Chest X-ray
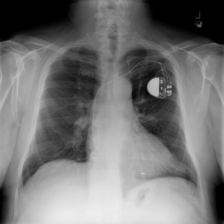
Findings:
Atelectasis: negative
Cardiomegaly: negative
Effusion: negative
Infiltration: negative
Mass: negative
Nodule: negative
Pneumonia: negative
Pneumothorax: negative
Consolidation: negative
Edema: negative
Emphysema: negative
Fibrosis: negative
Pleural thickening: negative
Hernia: negative